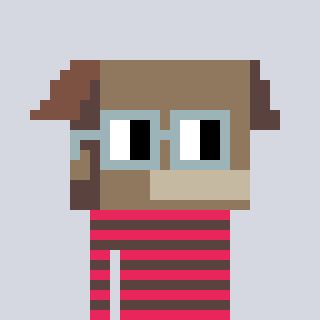
a pixel art character with square dark gray glasses, a box-shaped head and a darkbrown-colored body on a cool background